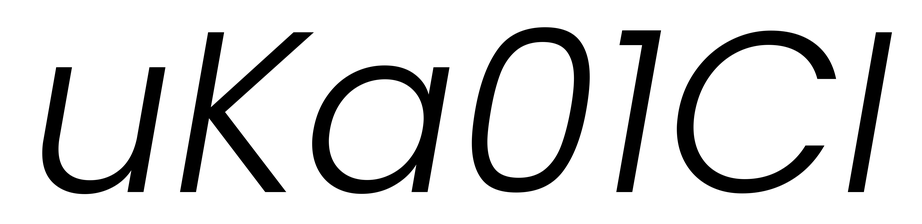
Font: Poppins-LightItalic